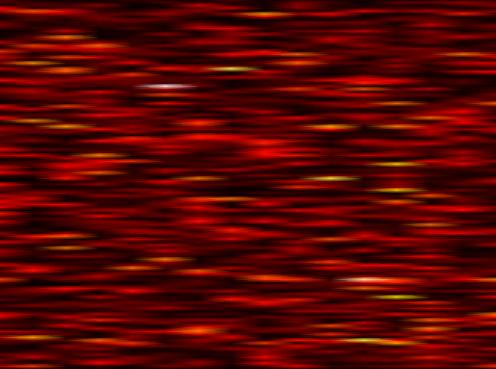
Label: FOFDM